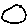
Label: circle